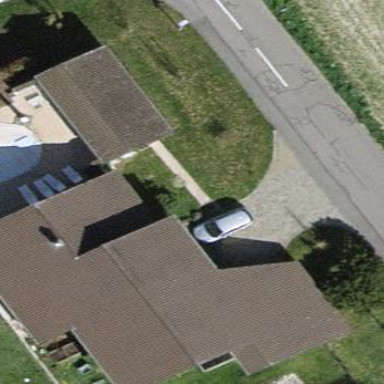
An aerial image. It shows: Detached building.